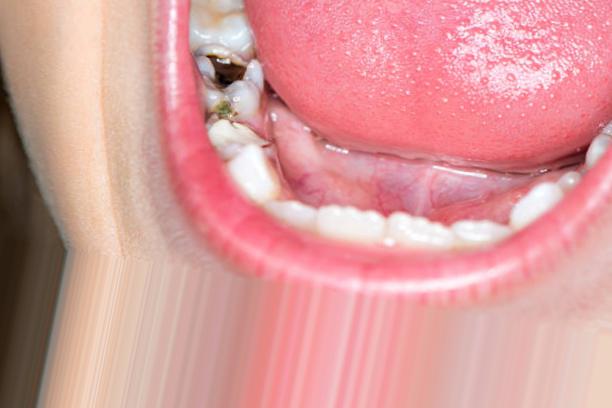
Condition: Caries